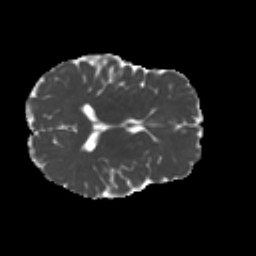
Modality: MD
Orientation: axial
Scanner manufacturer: siemens
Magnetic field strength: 3 T
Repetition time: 4.16 s
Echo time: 0.0806 s